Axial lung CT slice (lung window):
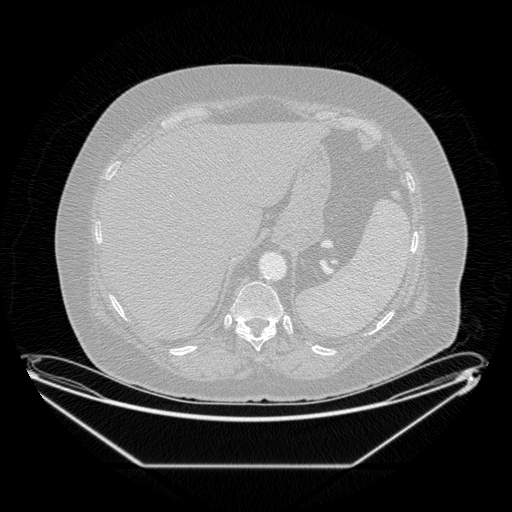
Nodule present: no